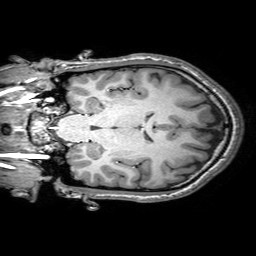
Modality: T1w
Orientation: coronal
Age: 20
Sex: female
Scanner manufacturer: philips
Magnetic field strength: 3 T